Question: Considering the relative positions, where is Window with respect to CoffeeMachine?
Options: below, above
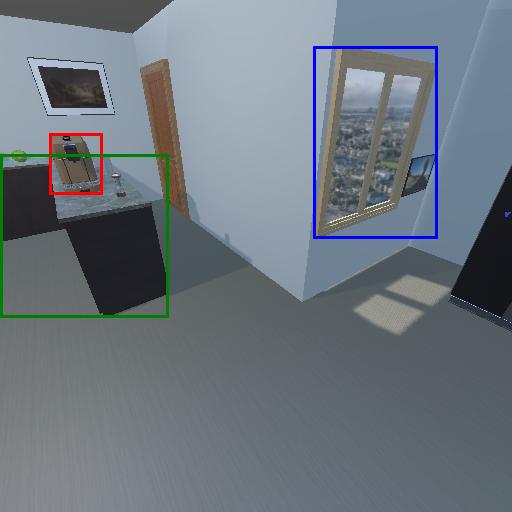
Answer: below